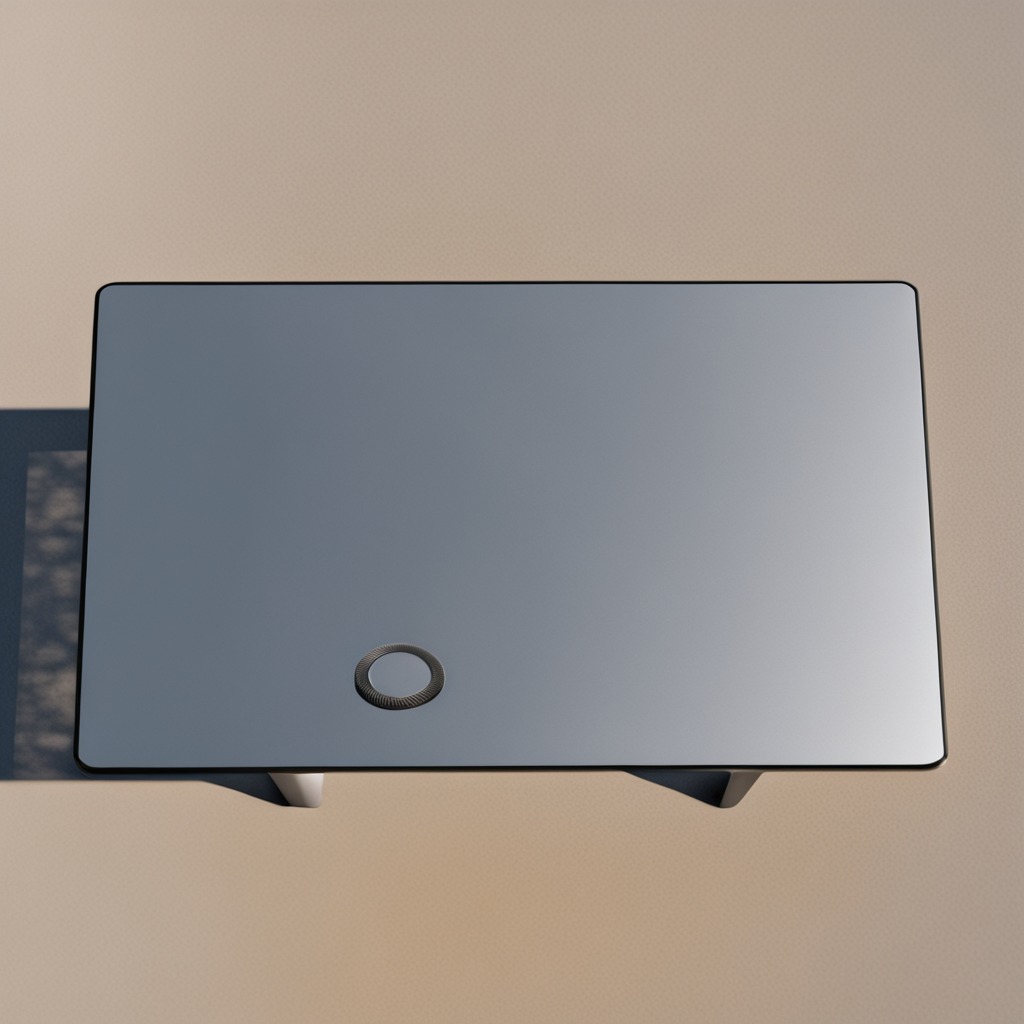
A flat metal washer is lying on a clean utility table in a temporary outdoor tool station.